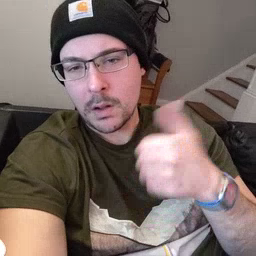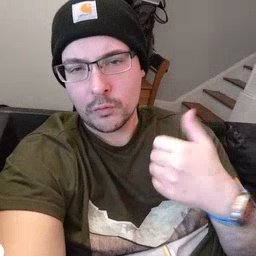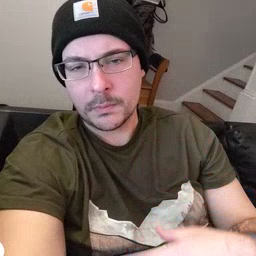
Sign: another